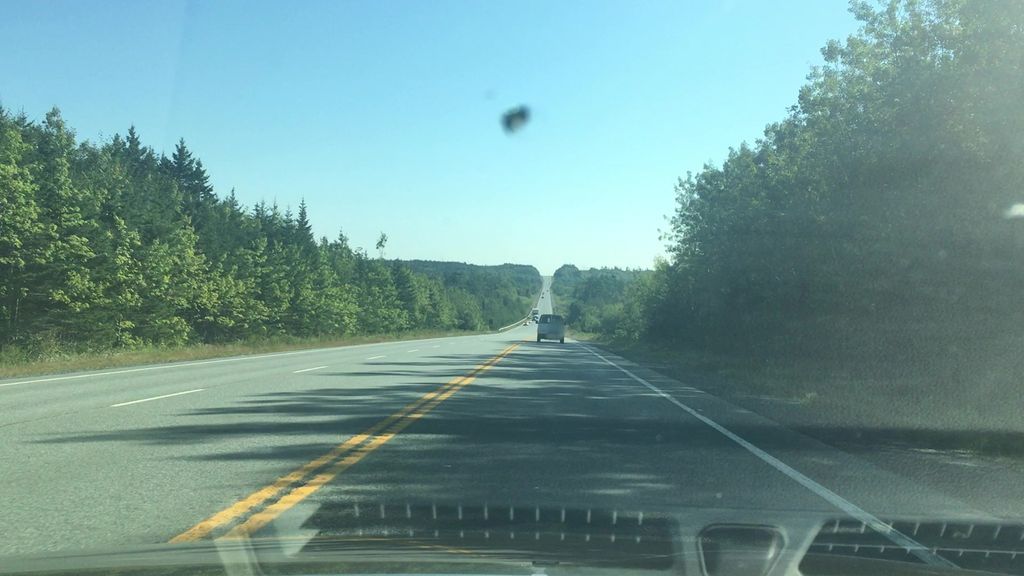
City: halifax